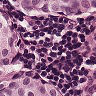
Metastatic tissue present: yes